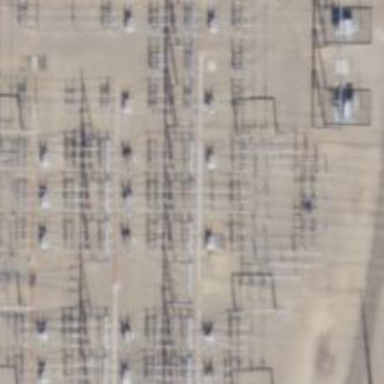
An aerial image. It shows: Switch for power supply.